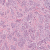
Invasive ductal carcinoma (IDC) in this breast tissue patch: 1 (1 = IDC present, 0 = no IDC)